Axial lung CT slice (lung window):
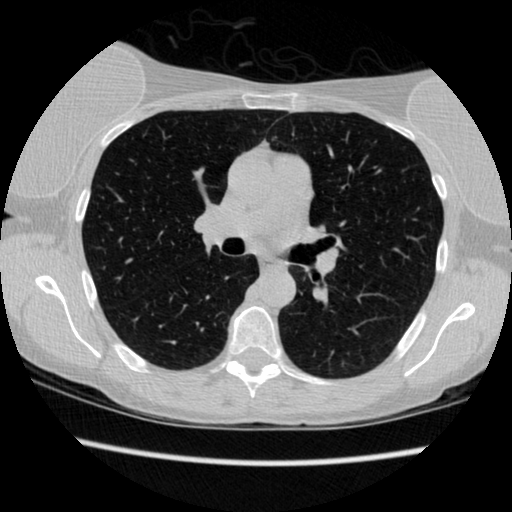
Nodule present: no